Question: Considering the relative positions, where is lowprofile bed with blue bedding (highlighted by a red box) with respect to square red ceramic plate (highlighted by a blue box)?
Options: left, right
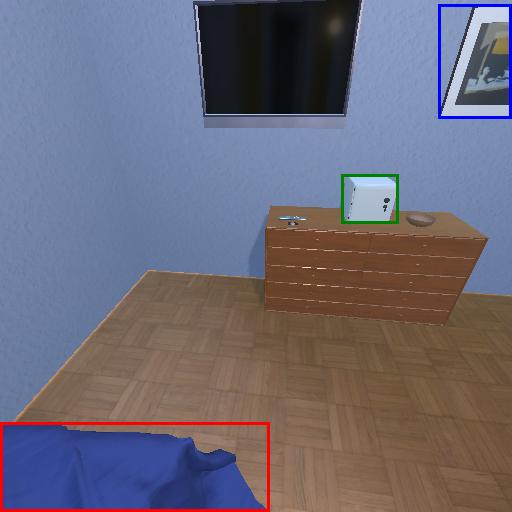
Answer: left